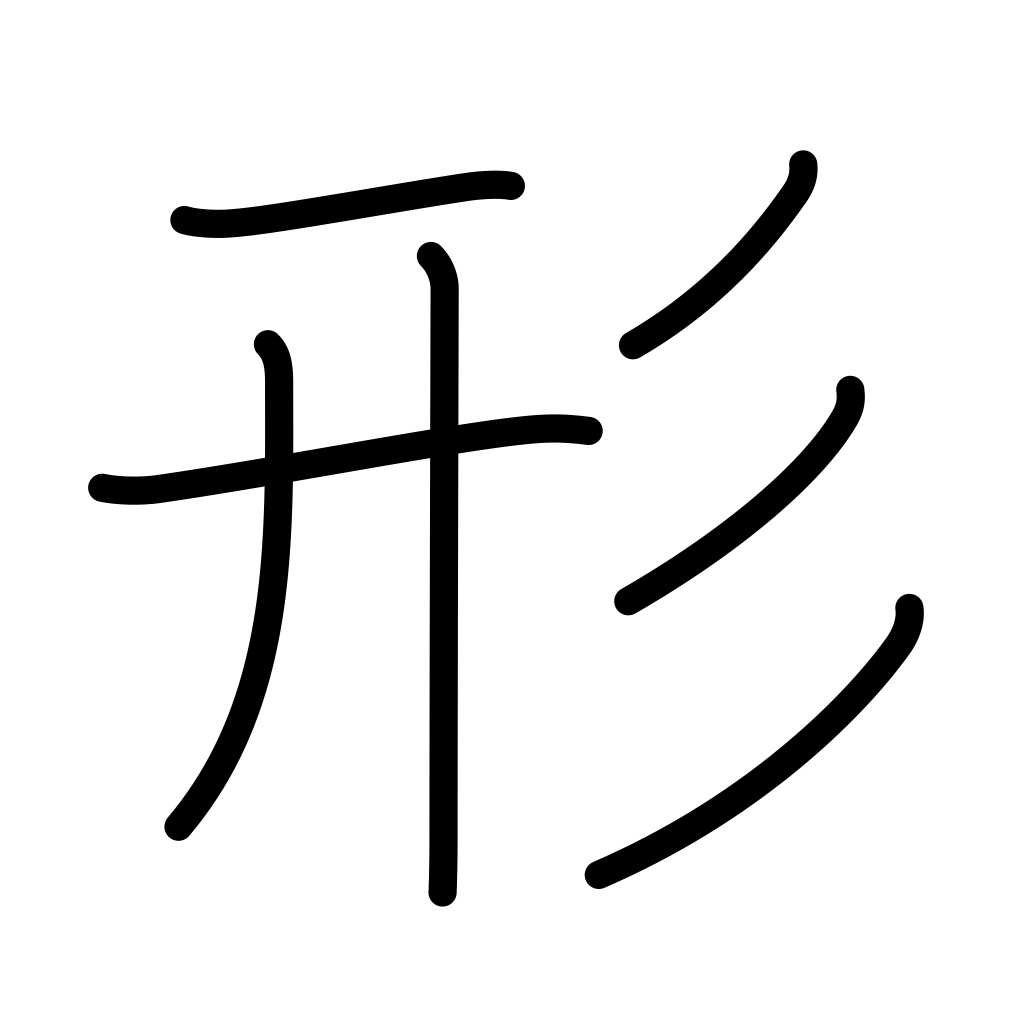
Meaning: shape, form, style